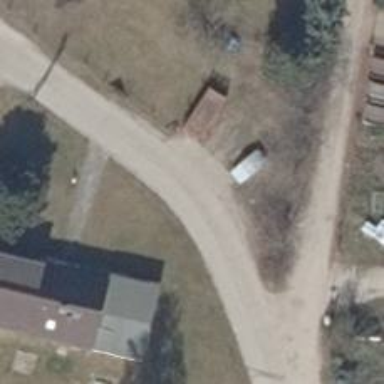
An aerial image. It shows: Concrete driveway serving as service road.